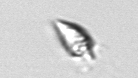
Label: Oxytoxum